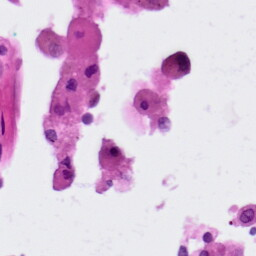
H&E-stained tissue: Lung